Field crop: maize
Growth stage: 2
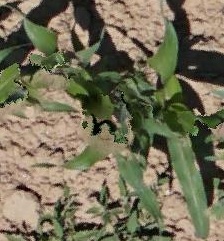
Species: maize